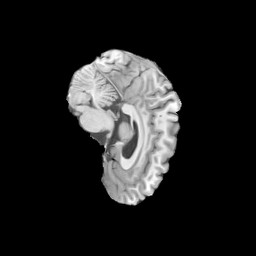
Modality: T1w
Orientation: sagittal